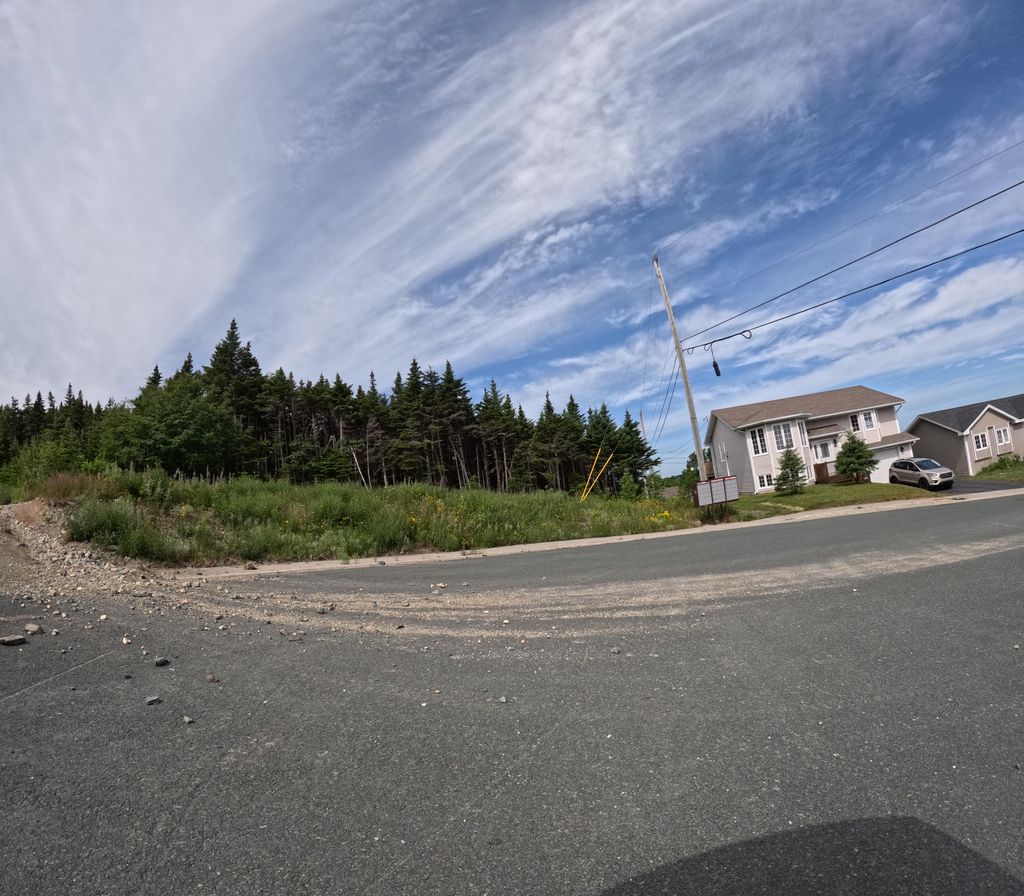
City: st_johns